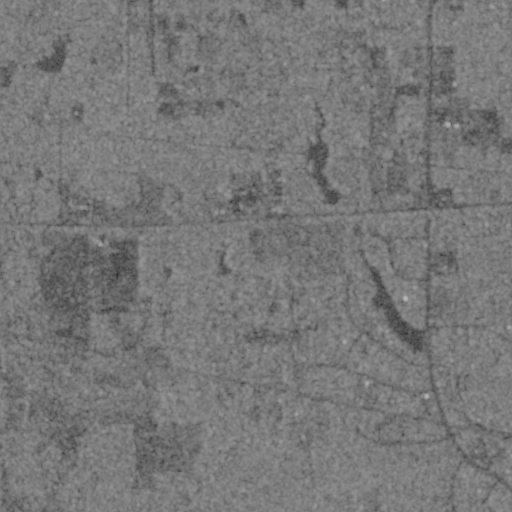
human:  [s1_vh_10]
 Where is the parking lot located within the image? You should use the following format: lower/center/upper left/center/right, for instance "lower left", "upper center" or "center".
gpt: The parking lot is located in the center right of the image.
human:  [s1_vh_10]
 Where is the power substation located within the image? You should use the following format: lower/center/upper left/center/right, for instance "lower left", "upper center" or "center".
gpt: The power substation is located in the center left of the image.
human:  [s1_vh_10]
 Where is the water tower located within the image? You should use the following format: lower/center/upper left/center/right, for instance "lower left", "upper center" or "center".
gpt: The water tower is located in the lower right of the image.
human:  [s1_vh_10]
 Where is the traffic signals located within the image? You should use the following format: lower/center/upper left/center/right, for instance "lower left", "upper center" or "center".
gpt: The traffic signals is located in the center right of the image.
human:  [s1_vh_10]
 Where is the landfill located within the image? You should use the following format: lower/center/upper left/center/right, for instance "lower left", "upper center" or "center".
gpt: There is no landfill in the image.

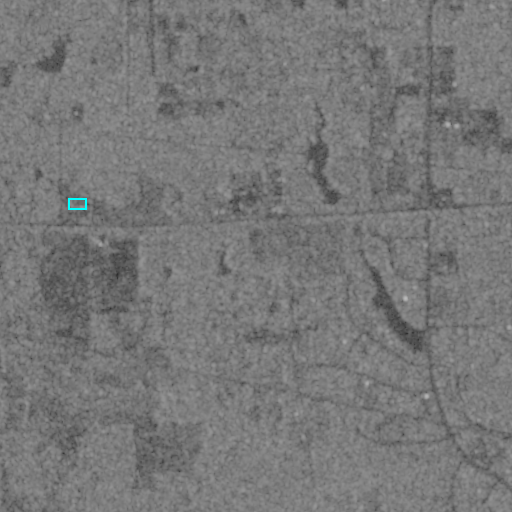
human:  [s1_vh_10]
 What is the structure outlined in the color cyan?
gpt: The structure outlined in cyan is a building.
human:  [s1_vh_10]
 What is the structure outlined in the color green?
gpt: There is no green outline.